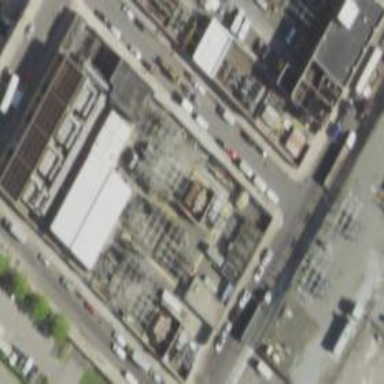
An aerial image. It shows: Outdoor power substation at the distribution level with surrounding wall barrier.